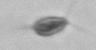
Label: Acanthoica_quattrospina